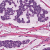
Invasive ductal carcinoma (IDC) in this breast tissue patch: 1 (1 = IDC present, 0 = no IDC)